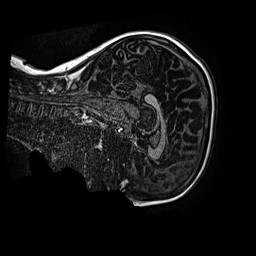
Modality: MP2RAGE
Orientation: sagittal
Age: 10
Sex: female
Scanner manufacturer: siemens
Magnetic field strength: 3 T
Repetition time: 4 s
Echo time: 0.00299 s